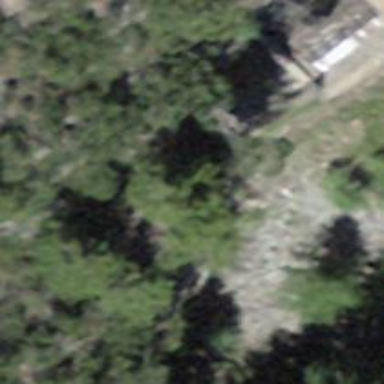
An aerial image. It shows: Narrow-gauge railway tunnel with electrified contact lines.